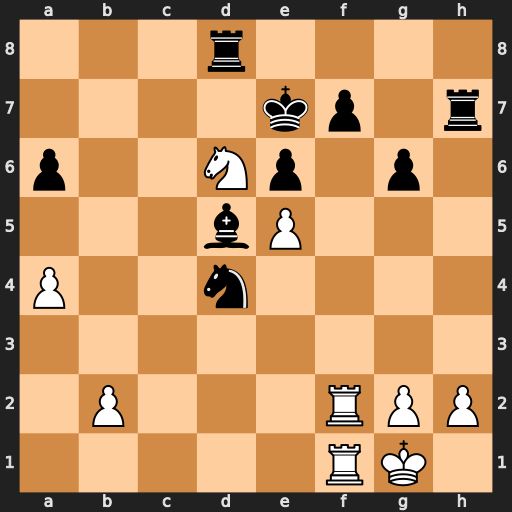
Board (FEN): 3r4/4kp1r/p2Np1p1/3bP3/P2n4/8/1P3RPP/5RK1
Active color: w
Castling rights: -
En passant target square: -
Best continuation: Rxf7+ Rxf7 Rxf7#